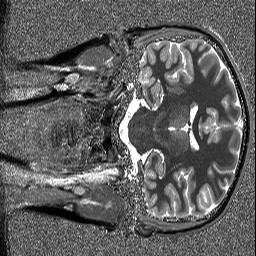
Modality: T1map
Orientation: coronal
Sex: female